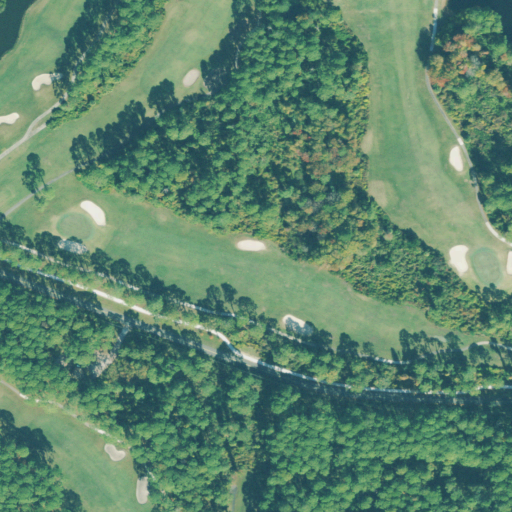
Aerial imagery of island in Georgia named Jekyll Island containing open development, evergreen forest, woody wetlands, pasture, low intensity development, high intensity development, and open water